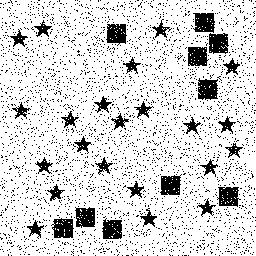
Squares: 10
Triangles: 0
Stars: 22
Total shapes: 32